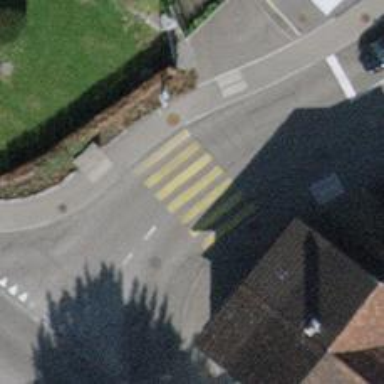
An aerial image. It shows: Zebra crossing with clear markings.